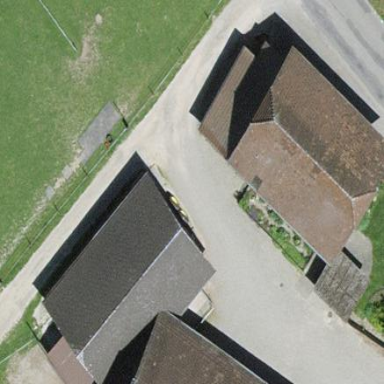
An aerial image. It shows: Farm auxiliary building.